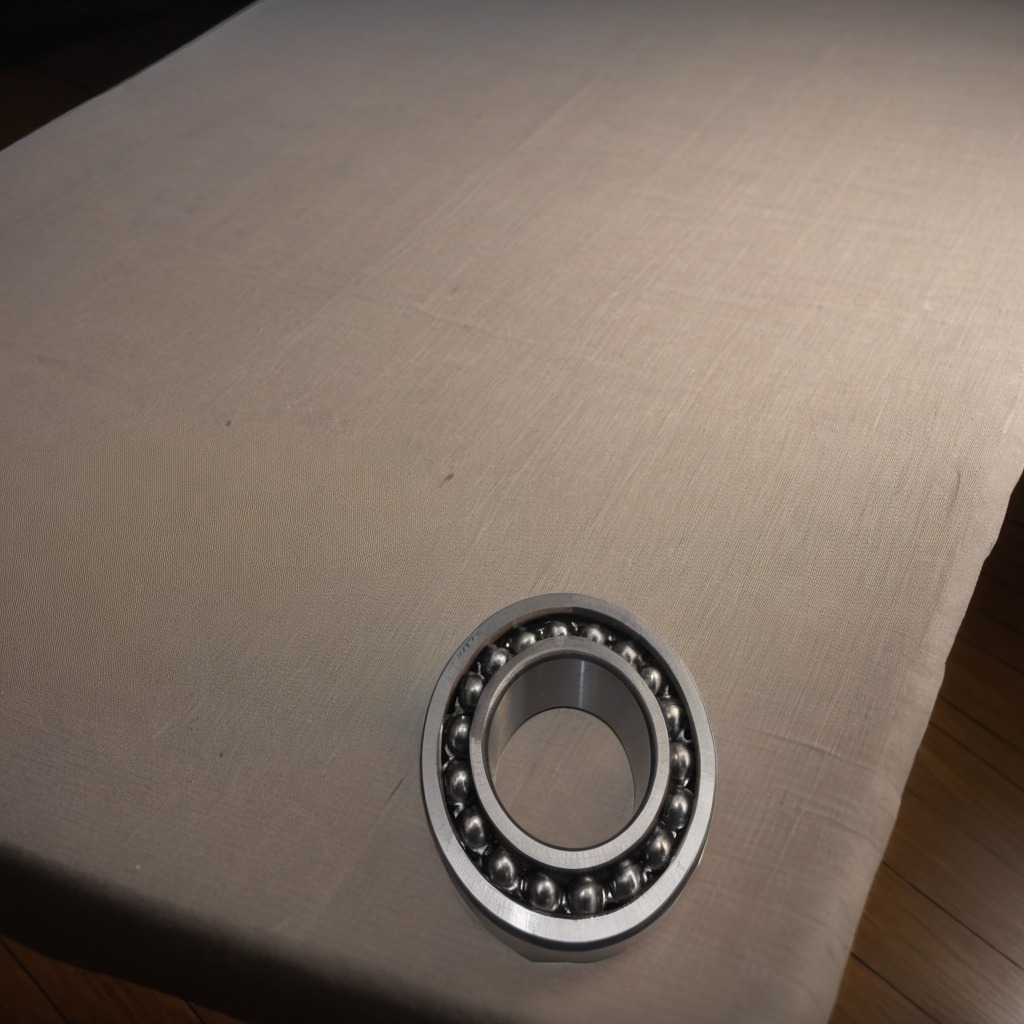
A metal ball bearing lies on a wooden table inside a workshop at night.